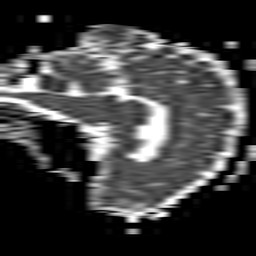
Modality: ADC
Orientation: sagittal
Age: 38
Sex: male
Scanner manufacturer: philips
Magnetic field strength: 1.5 T
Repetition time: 4.6 s
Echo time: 0.07505 s